Field crop: maize
Growth stage: 2
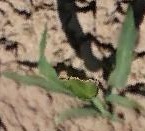
Species: maize